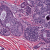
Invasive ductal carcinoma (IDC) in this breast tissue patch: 1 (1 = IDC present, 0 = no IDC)